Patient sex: F
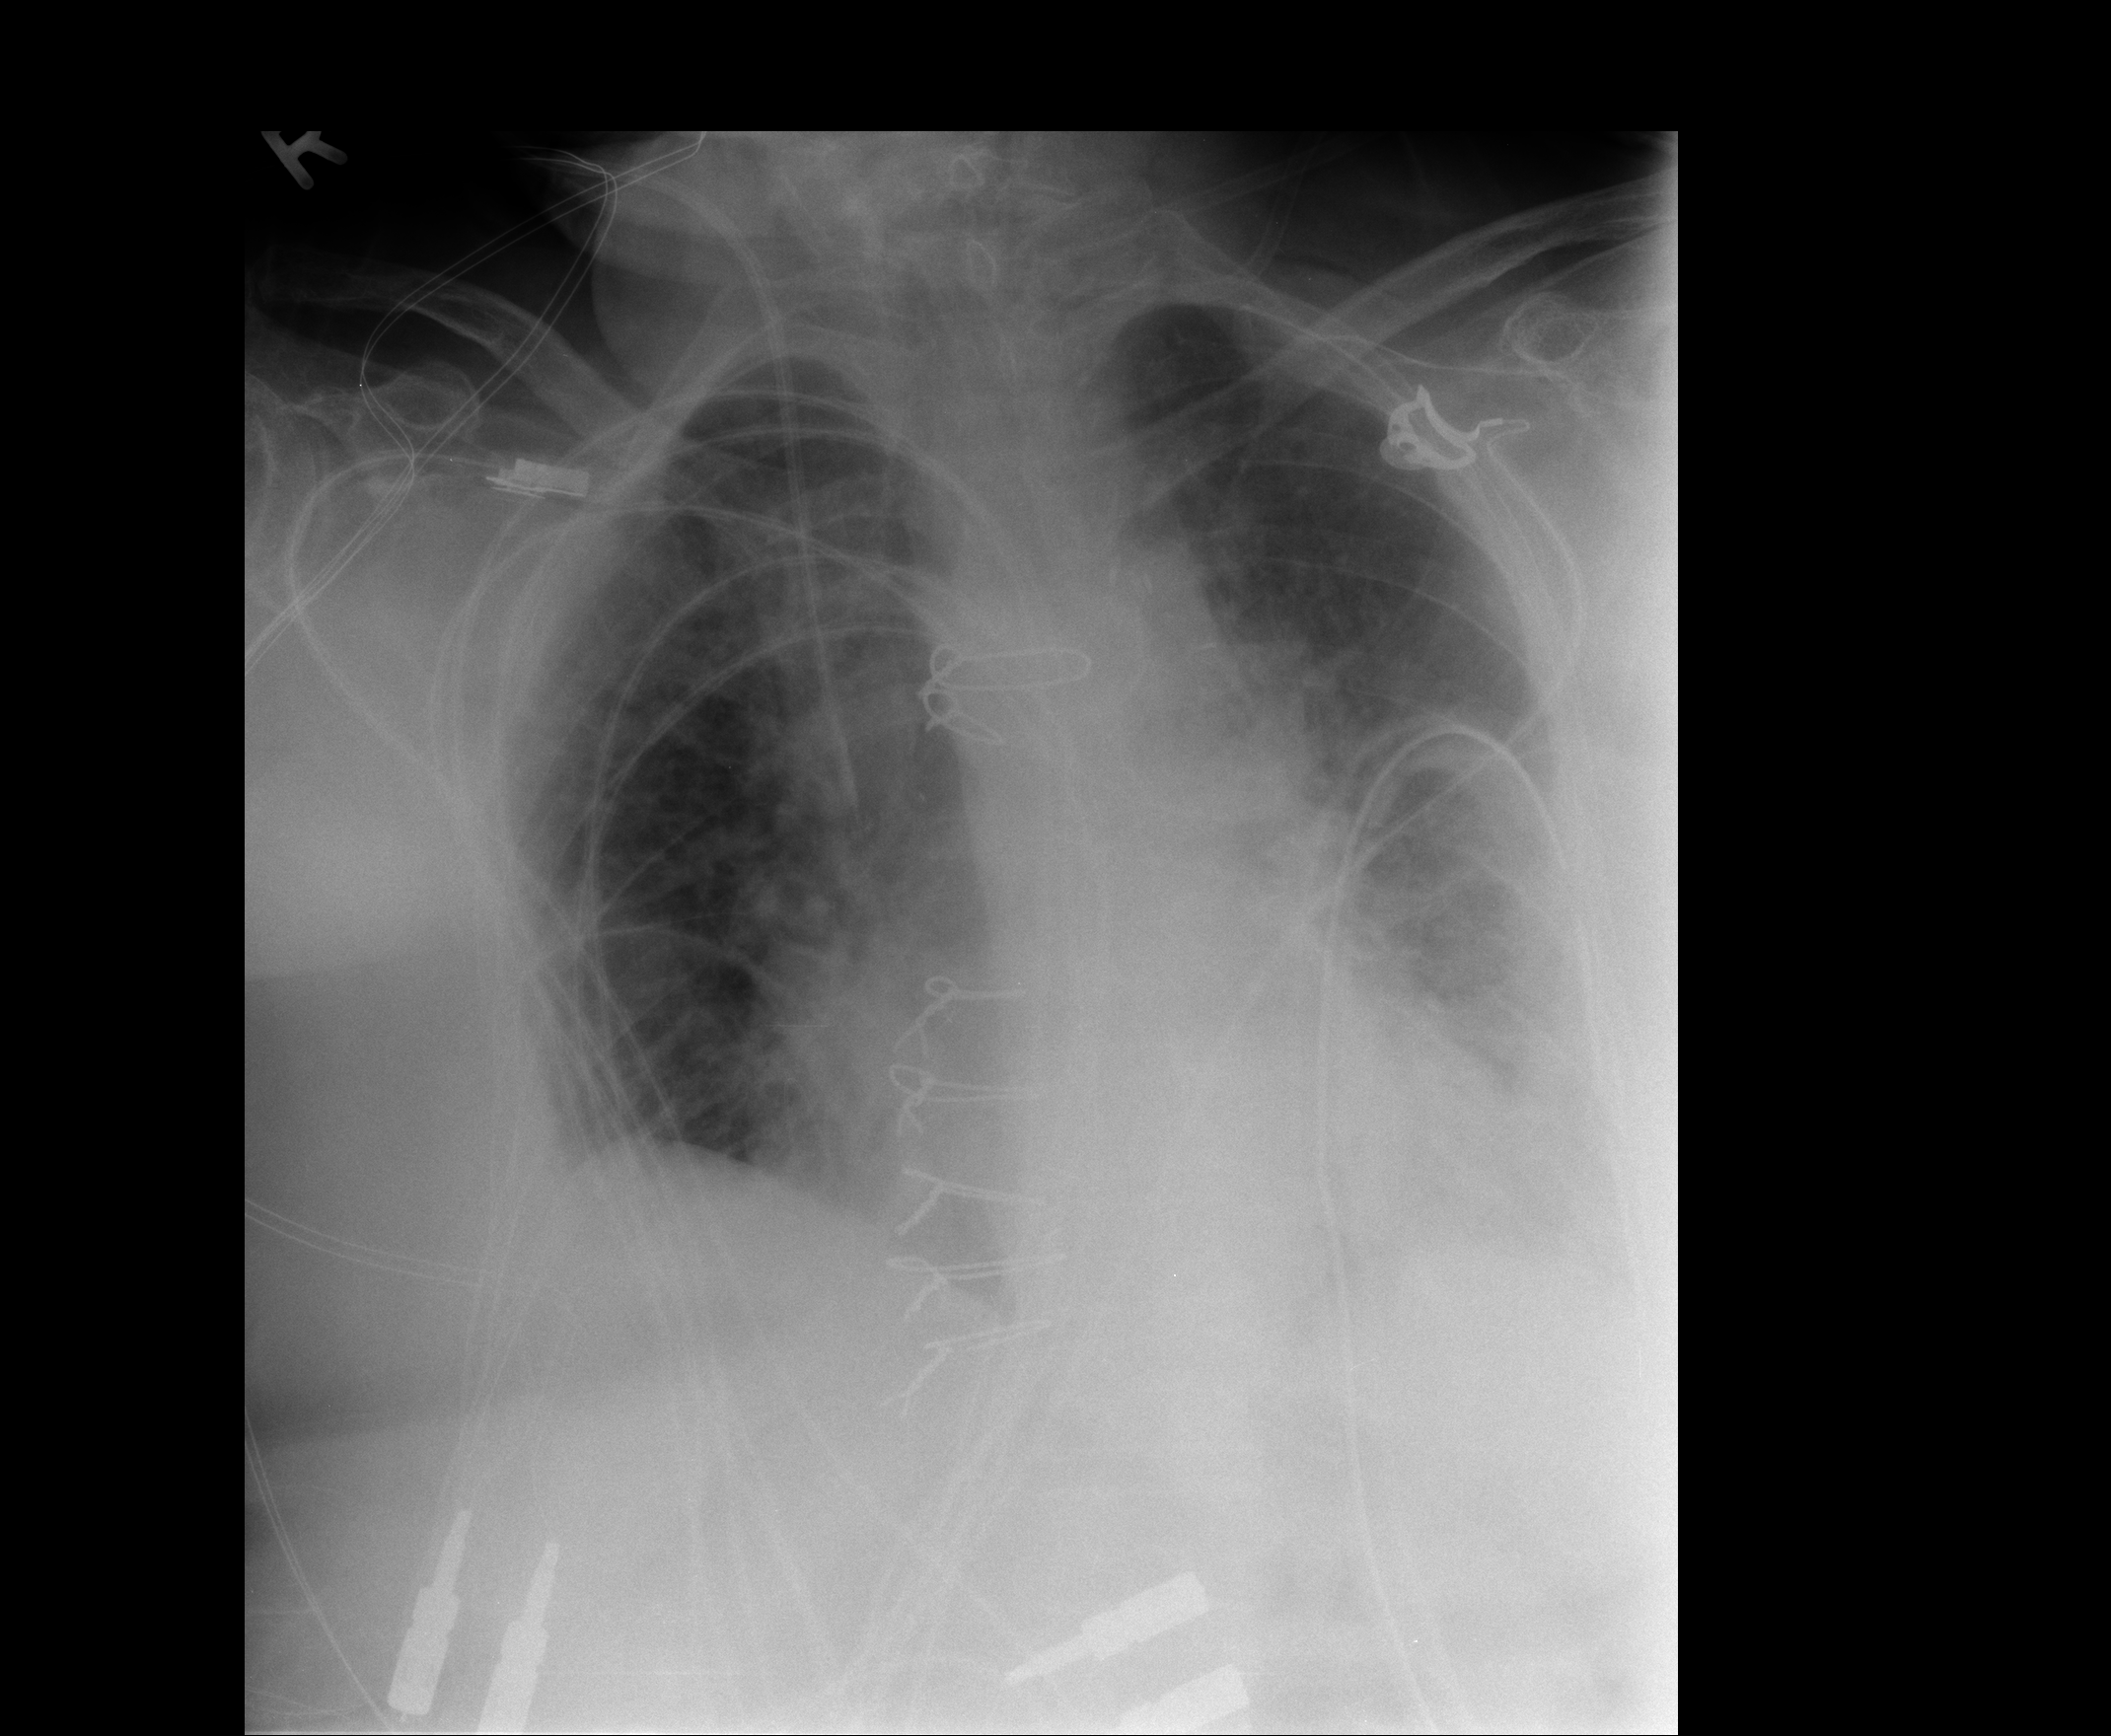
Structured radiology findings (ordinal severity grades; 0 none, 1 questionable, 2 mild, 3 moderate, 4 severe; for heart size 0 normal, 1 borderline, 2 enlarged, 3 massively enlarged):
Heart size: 2
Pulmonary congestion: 2
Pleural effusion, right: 2
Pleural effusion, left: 3
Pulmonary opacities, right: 0
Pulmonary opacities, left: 2
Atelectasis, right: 2
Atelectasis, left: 2